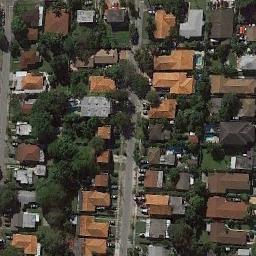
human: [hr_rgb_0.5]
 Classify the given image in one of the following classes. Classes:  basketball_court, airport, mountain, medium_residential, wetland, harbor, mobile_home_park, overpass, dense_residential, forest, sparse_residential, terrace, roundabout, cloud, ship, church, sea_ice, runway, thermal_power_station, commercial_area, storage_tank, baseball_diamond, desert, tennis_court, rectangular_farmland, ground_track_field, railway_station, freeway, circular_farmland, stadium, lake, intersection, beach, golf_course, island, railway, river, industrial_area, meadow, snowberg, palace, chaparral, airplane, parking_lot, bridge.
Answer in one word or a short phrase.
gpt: dense_residential